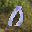
Label: 0